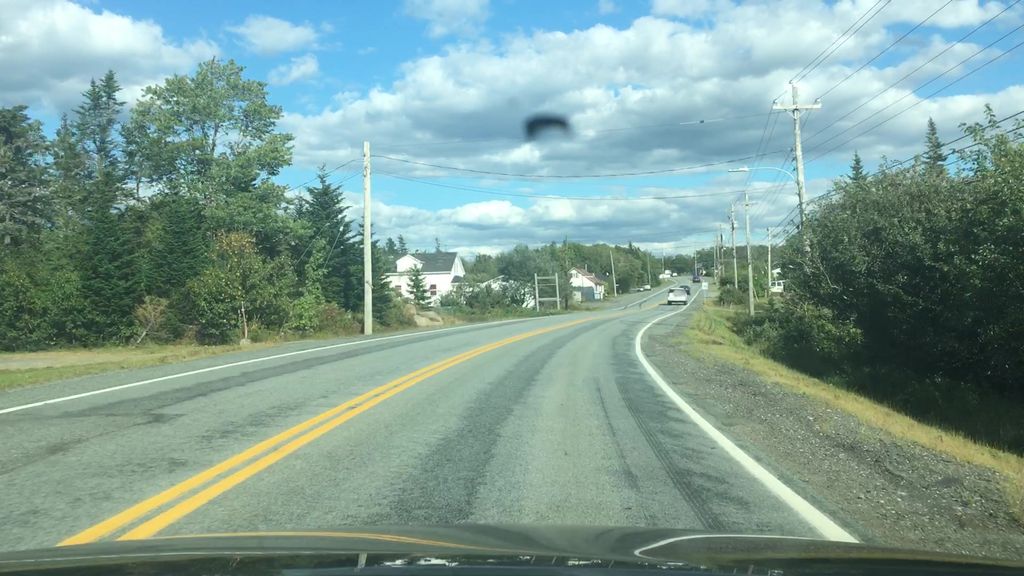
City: halifax